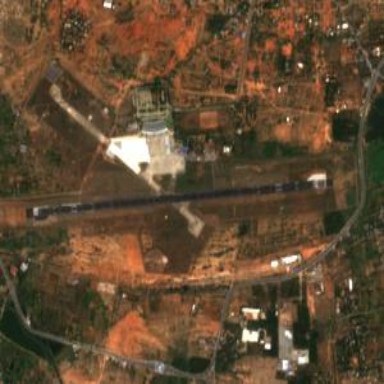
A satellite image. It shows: Public aerodrome or airport.